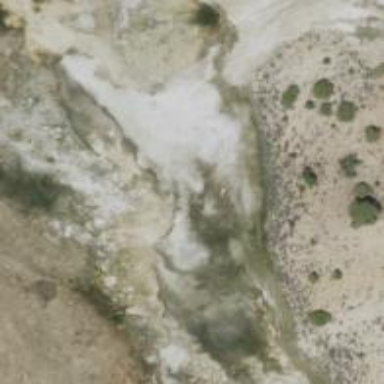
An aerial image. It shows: Natural hot spring.